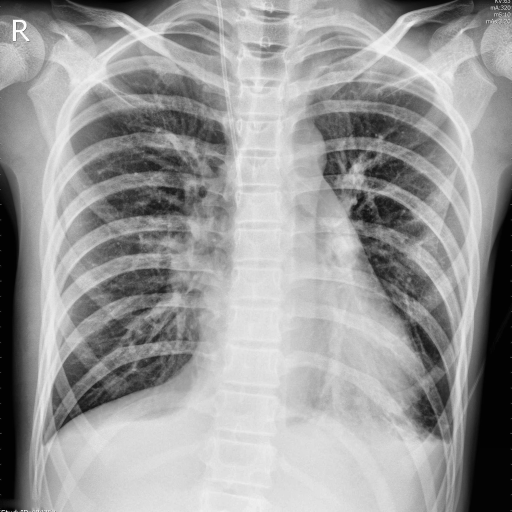
Finding: PNEUMONIA